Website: apple
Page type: billing-address
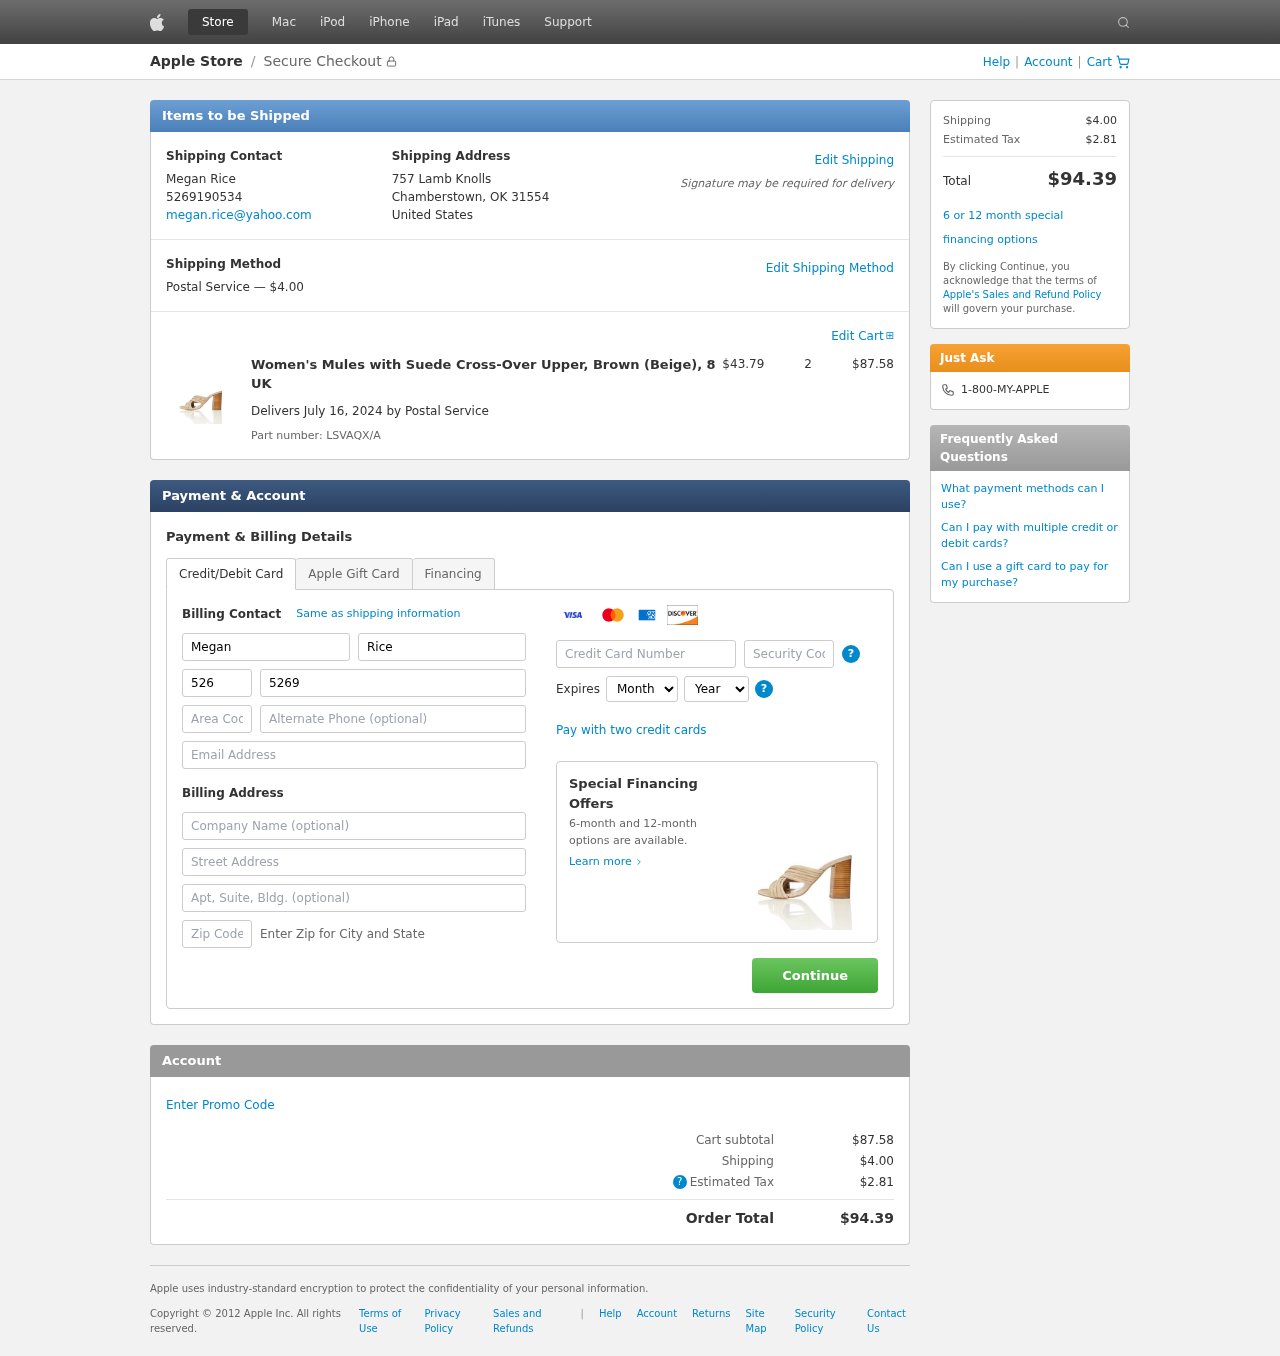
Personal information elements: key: PII_CARD_CVV
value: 653
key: PII_CARD_EXPIRY_MONTH
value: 03
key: PII_CARD_EXPIRY_YEAR
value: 26
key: PII_CARD_NUMBER
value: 4938 6551 3964 3944
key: PII_CITY_STATE_ZIP
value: Chamberstown, OK 31554
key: PII_COUNTRY
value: United States
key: PII_EMAIL
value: megan.rice@yahoo.com
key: PII_FIRSTNAME
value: Megan
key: PII_FULLNAME
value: Megan Rice
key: PII_LASTNAME
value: Rice
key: PII_PHONE
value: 5269190534
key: PII_PHONE_ALT
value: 7329171775
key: PII_PHONE_ALT_AREA
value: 732
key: PII_PHONE_AREA
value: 526
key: PII_POSTCODE2
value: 80471
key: PII_STREET
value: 757 Lamb Knolls
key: PII_STREET2
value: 2790 Mendoza Mountains Suite 110
Product elements: key: PRODUCT1_NAME
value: Women's Mules with Suede Cross-Over Upper, Brown (Beige), 8 UK
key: PRODUCT1_PRICE
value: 43.79
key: PRODUCT1_QUANTITY
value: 2
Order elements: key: ORDER_SHIPPING_COST
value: $4.00
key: ORDER_SUBTOTAL
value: $87.58
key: ORDER_DELIVERY_DATE
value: July 16, 2024
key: ORDER_PART_NUMBER
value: LSVAQX/A
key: ORDER_TAX
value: $2.81
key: ORDER_TOTAL
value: $94.39